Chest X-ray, AP view. Patient: 73 years old, sex M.
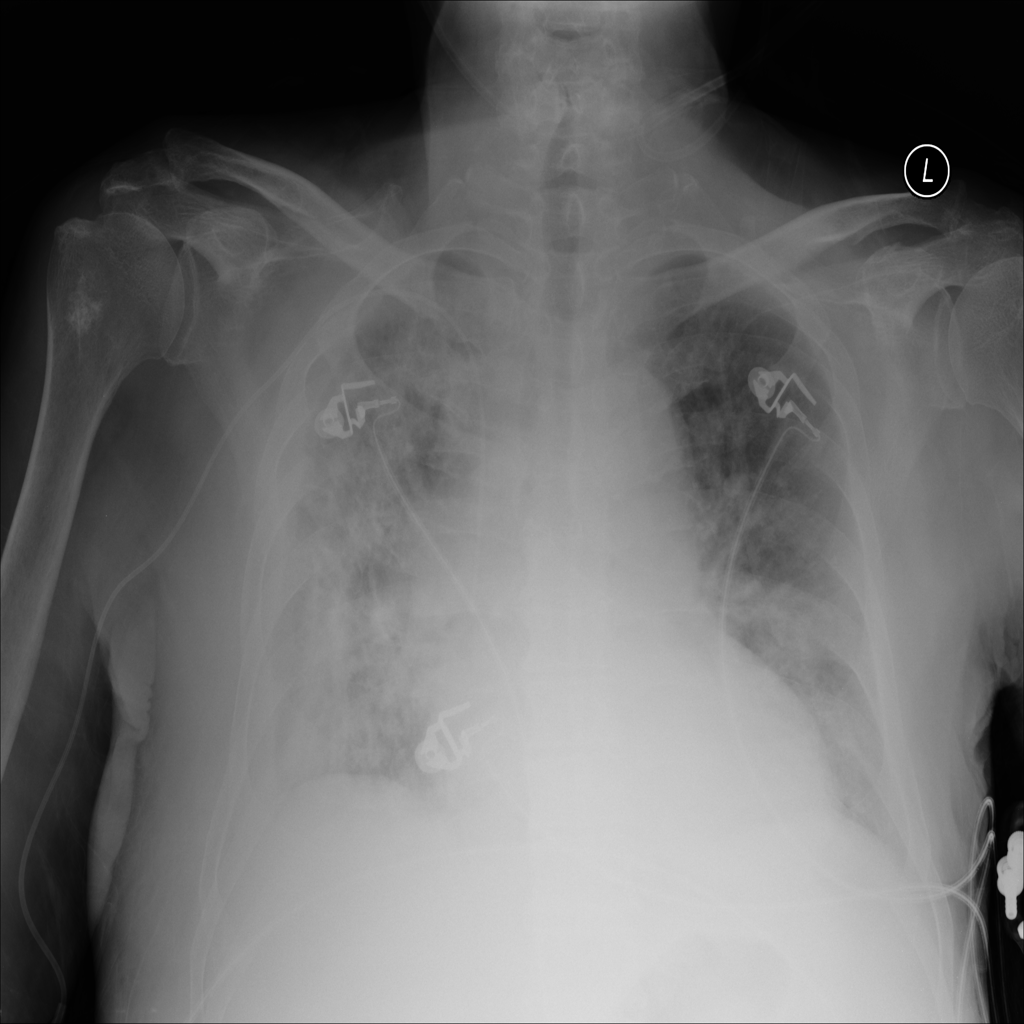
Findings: Infiltration